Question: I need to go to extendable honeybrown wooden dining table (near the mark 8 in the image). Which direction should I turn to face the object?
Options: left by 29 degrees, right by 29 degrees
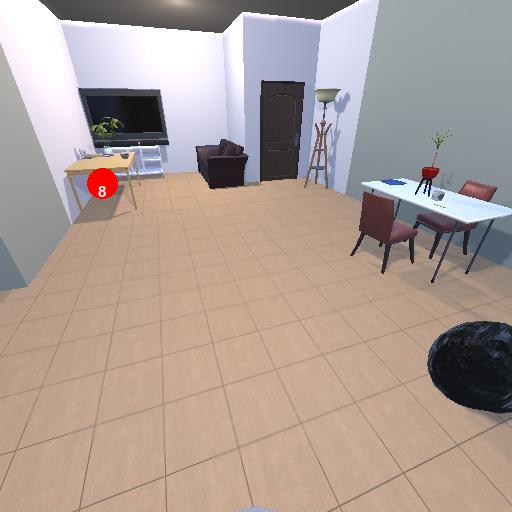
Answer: left by 29 degrees